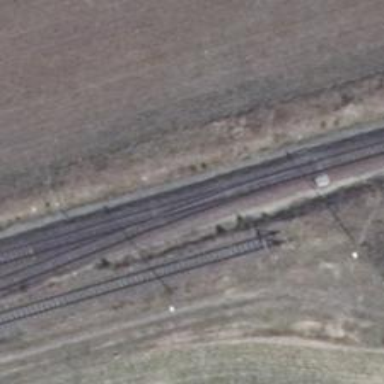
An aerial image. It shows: Railway switch with the turnout side on the left.